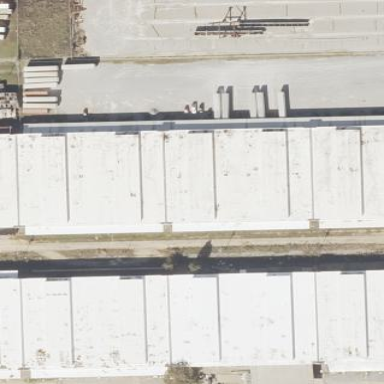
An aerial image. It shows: Warehouse building.